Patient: sex M, age 69
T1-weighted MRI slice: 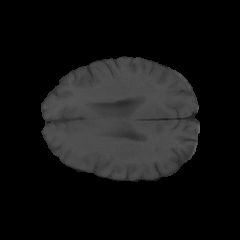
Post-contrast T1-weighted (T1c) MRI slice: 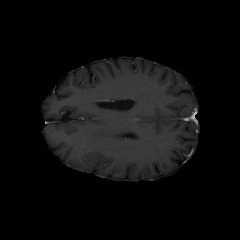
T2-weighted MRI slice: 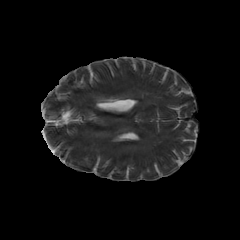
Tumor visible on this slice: yes
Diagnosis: Glioblastoma, IDH-wildtype
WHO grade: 4